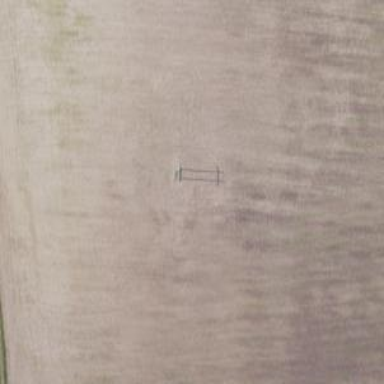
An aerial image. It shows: H-frame power tower with distinctive design.